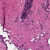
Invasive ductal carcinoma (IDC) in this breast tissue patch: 0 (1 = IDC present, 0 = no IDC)